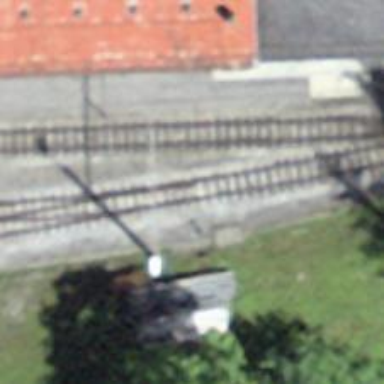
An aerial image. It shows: Railway switch.